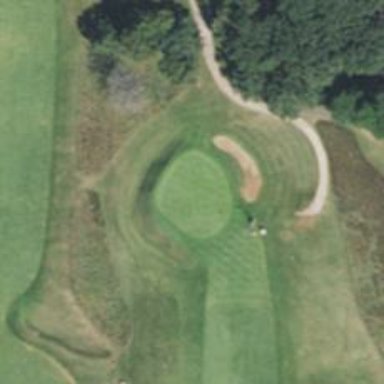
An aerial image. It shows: View of golf hole.